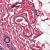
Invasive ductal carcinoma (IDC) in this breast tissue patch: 0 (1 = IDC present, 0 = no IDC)